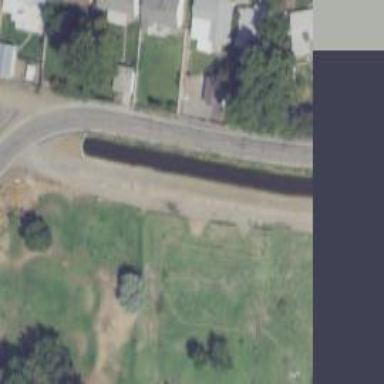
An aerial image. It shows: Canal.